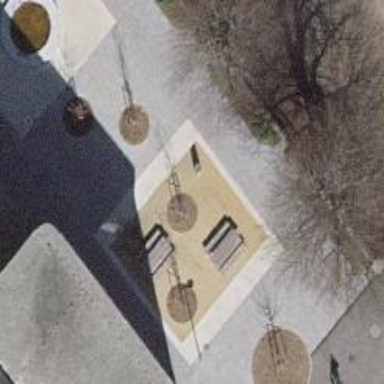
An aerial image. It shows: Picnic table located in leisure land area.